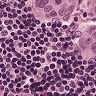
Metastatic tissue present: yes